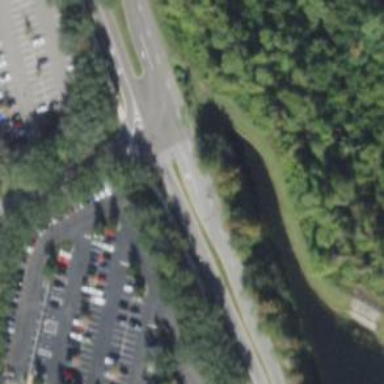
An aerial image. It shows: Kerb barrier surrounding grassy area.